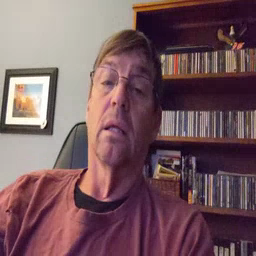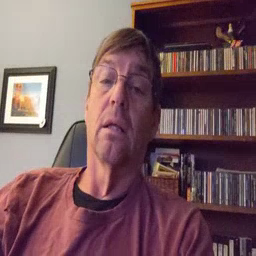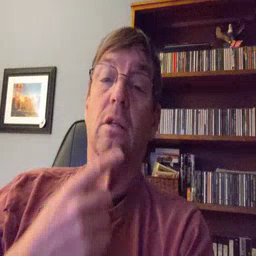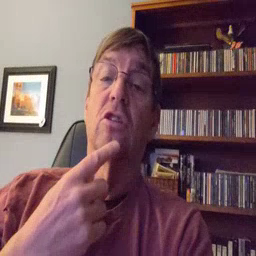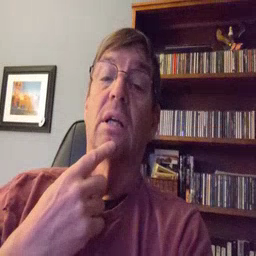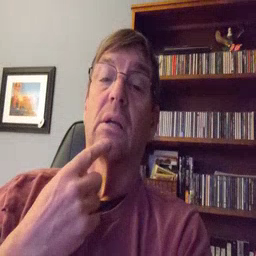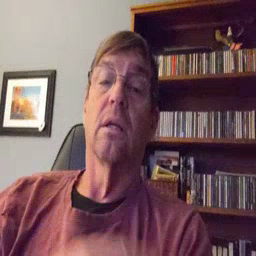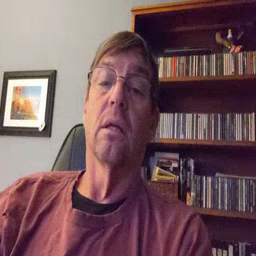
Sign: chin